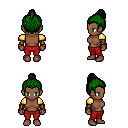
a pixel art fantasy rpg character, female body template, human, dark skin, gold arm armor, red pants, green short topknot hairstyle, cloth bracers, four views (front, back, left, right), 2x2 character sprite sheet, small pixel art, hard edges, no anti-aliasing